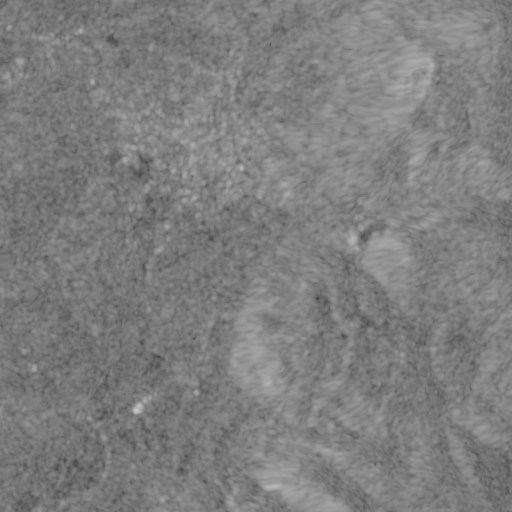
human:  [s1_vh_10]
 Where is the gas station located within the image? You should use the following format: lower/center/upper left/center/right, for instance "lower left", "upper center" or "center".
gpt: The gas station is located in the upper left of the image.
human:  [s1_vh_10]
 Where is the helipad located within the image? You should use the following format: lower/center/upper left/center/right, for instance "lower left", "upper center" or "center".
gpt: The helipad is located in the center right of the image.
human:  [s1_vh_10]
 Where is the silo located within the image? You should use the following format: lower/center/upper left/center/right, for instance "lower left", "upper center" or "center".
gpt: The silo is located in the lower center of the image.
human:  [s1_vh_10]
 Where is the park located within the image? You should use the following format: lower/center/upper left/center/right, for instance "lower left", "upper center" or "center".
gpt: There is no park in the image.

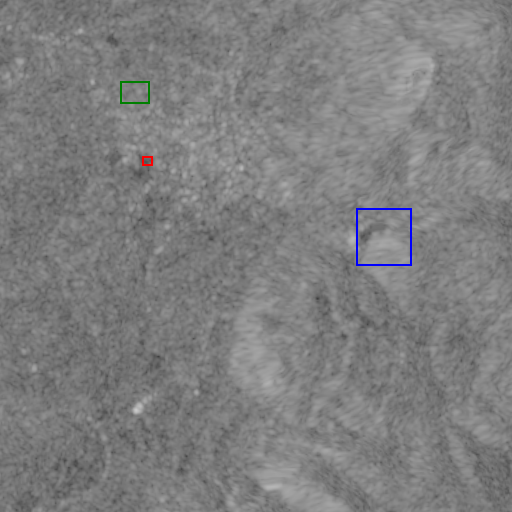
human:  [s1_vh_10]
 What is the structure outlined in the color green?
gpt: The structure outlined in green is a park.
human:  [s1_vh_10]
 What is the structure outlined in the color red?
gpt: The structure outlined in red is a parking lot.
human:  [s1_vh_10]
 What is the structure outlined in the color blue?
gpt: The structure outlined in blue is a quarry.
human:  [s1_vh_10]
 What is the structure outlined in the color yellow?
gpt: There is no yellow outline.